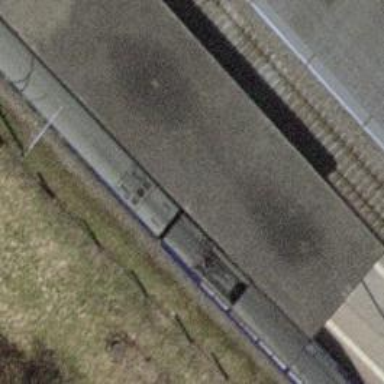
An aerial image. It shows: Stop position for public transport at railway stop.